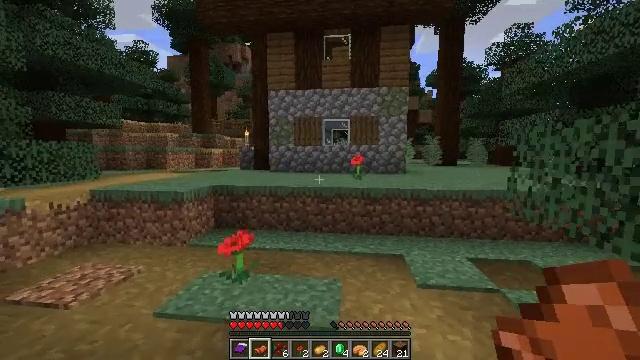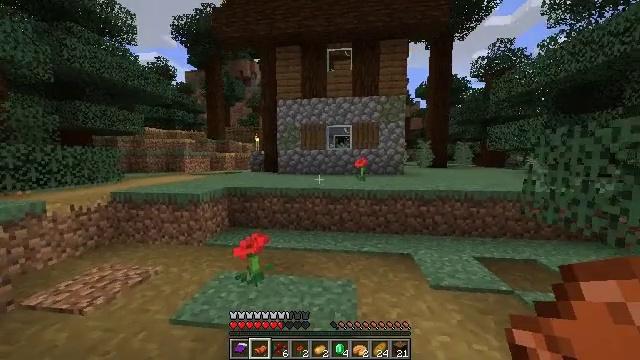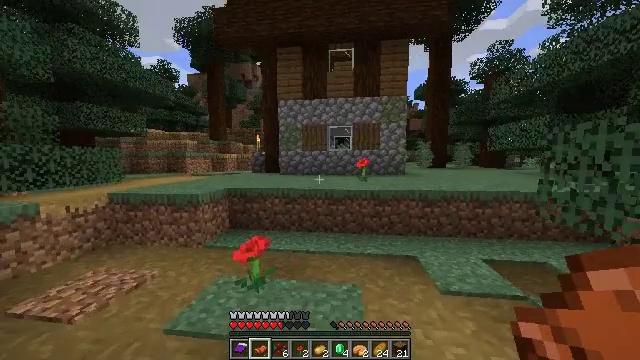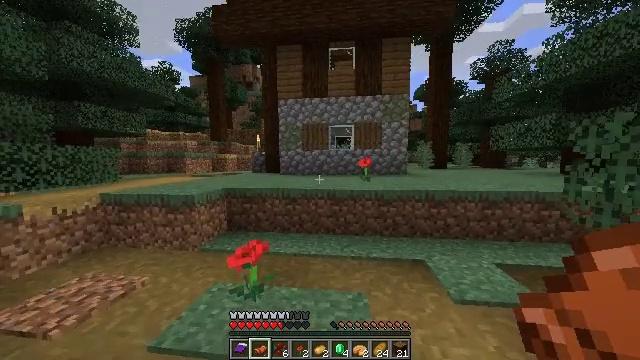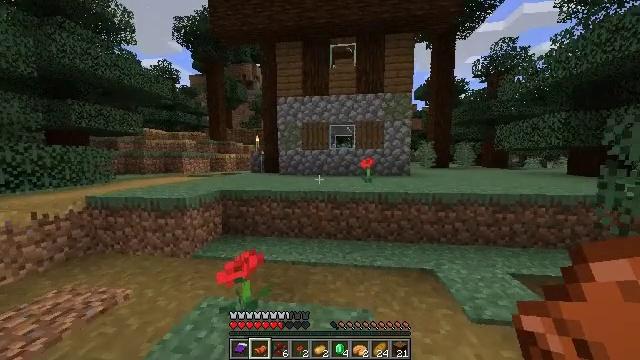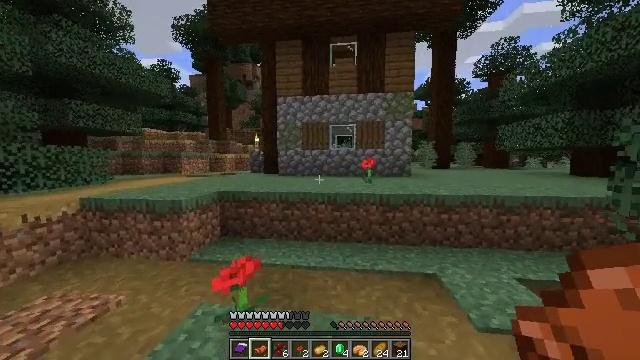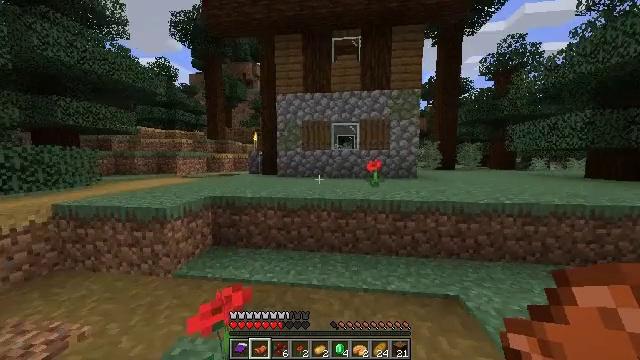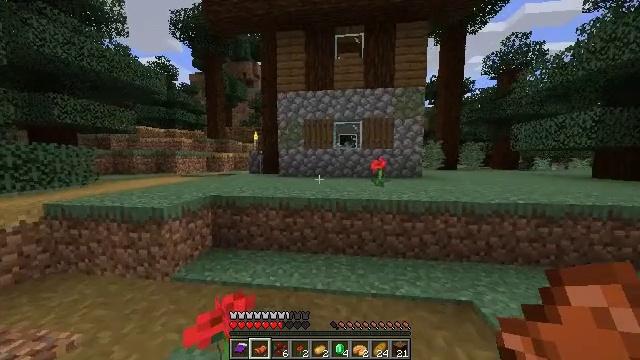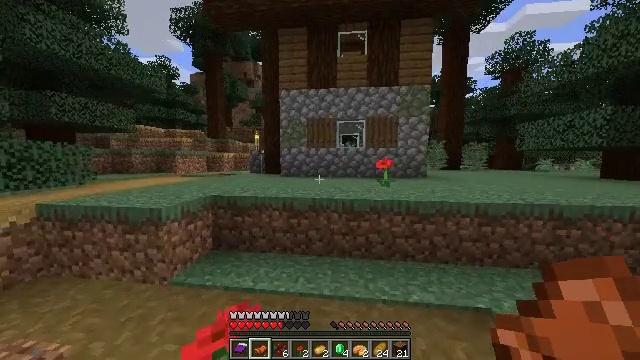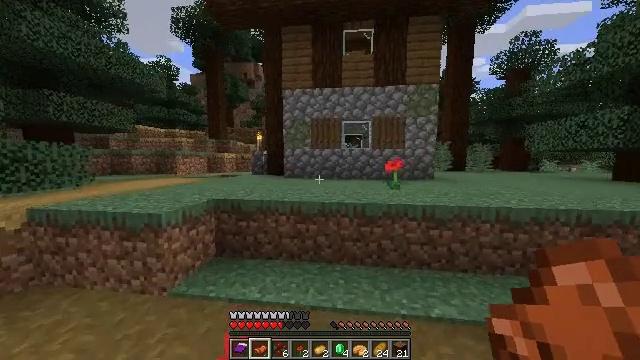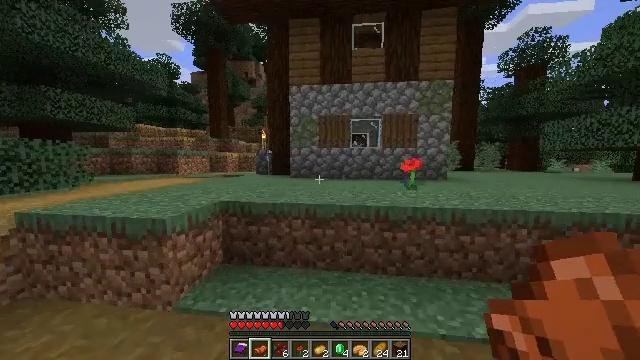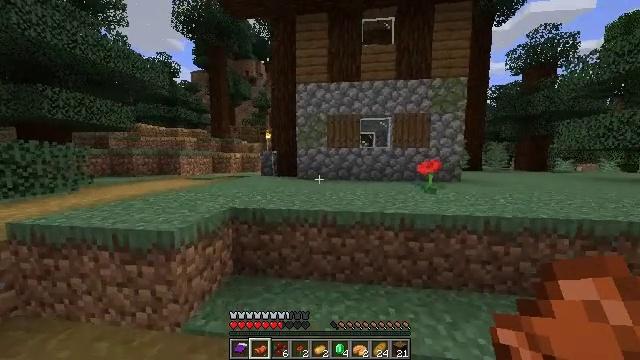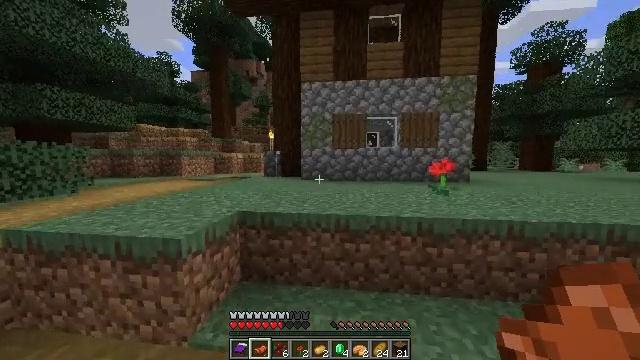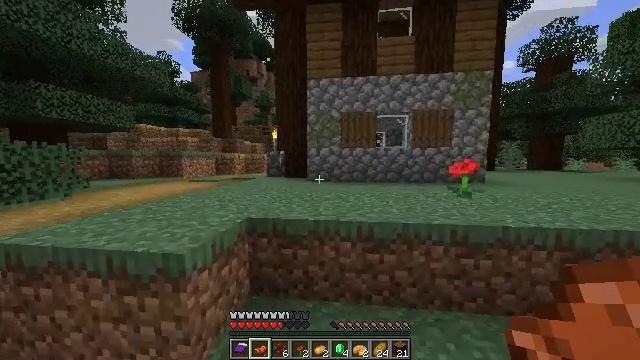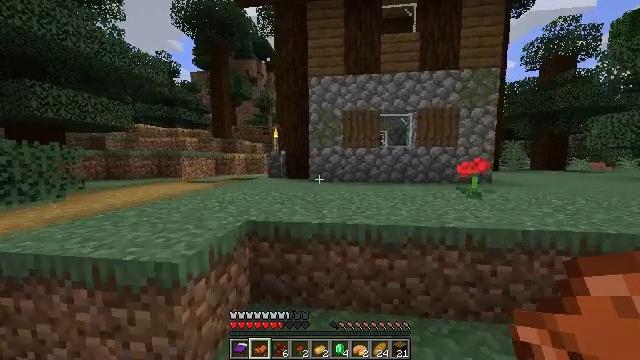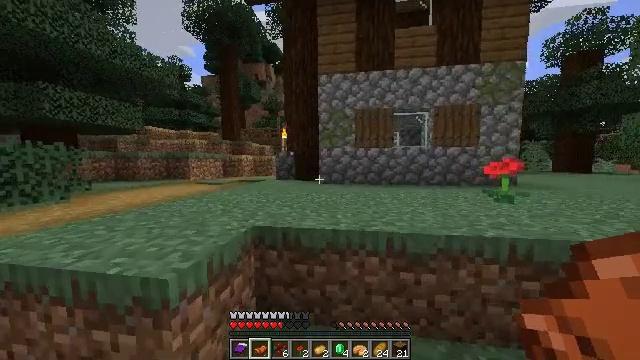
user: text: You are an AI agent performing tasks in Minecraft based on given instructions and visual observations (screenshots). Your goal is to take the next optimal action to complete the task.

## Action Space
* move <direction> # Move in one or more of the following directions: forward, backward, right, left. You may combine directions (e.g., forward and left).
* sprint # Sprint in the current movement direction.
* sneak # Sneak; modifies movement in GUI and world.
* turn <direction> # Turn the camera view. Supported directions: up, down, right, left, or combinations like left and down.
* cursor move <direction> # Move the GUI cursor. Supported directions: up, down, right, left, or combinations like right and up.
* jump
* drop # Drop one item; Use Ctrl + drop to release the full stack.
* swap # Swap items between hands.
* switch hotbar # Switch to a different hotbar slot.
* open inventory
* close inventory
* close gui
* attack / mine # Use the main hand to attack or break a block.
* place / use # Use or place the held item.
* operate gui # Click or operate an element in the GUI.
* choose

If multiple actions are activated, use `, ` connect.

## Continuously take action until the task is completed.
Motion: motion action
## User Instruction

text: craft item air
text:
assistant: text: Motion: move forward
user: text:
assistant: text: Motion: move forward
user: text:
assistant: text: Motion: move forward
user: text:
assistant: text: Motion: move forward
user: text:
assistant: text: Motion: move forward
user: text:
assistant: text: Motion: move forward and move left
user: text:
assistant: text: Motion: move forward and move left
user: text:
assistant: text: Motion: move forward and move left
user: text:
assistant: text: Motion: move forward and move left
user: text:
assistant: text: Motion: move forward and move left
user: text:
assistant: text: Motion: move forward and move left
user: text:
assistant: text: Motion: move forward and move left
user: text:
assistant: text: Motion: move forward
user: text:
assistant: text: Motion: move forward
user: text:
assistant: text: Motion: move forward, turn left
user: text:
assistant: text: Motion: move forward and move left, turn left and up
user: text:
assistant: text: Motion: move forward and move left, turn left, jump
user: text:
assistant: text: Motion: move forward and move left, turn left, jump
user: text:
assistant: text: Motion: move forward and move left, turn left and down, jump
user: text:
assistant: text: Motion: move forward, turn left, jump
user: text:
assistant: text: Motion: move forward, turn left and down, jump
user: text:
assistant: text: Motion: move forward, turn left and down, jump
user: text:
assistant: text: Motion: move forward, turn left, jump
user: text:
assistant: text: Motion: move forward, turn left
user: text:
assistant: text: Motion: move forward and move right
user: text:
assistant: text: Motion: move forward and move right
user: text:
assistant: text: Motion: move forward and move right
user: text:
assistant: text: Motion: move forward and move right, turn left
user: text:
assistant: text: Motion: move forward and move left, turn left and up
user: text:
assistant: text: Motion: move forward and move left, turn left